Interaction volume radius: 5 \u00c5
Interaction volume height: 20 \u00c5
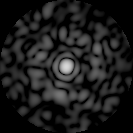
Disorder parameter: 0.815